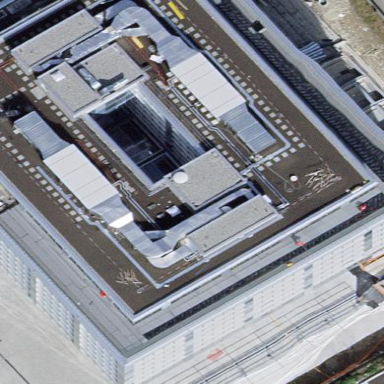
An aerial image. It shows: Office building.